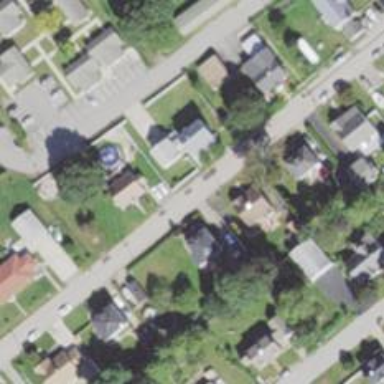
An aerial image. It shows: Residential driveway.